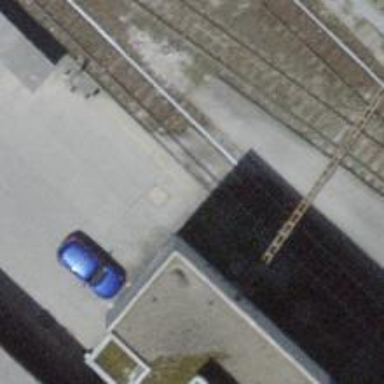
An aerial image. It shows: Railway level crossing.